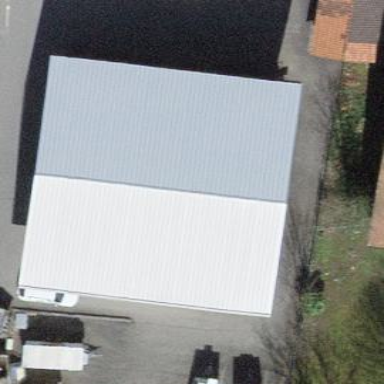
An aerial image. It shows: Hangar building.